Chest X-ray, PA view. Patient: 70 years old, sex M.
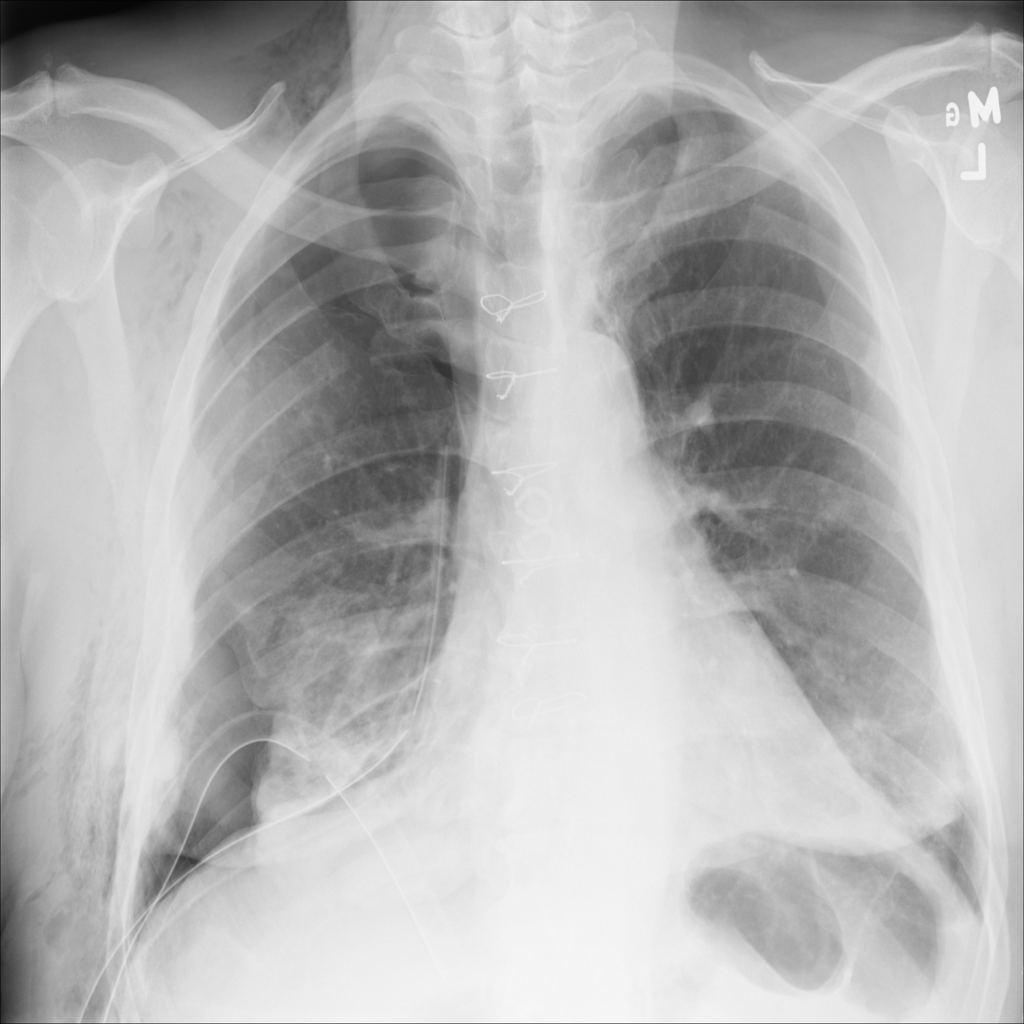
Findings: Pneumothorax